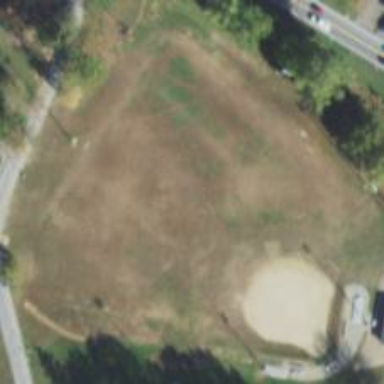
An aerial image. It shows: Baseball pitch for leisure land.